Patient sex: M
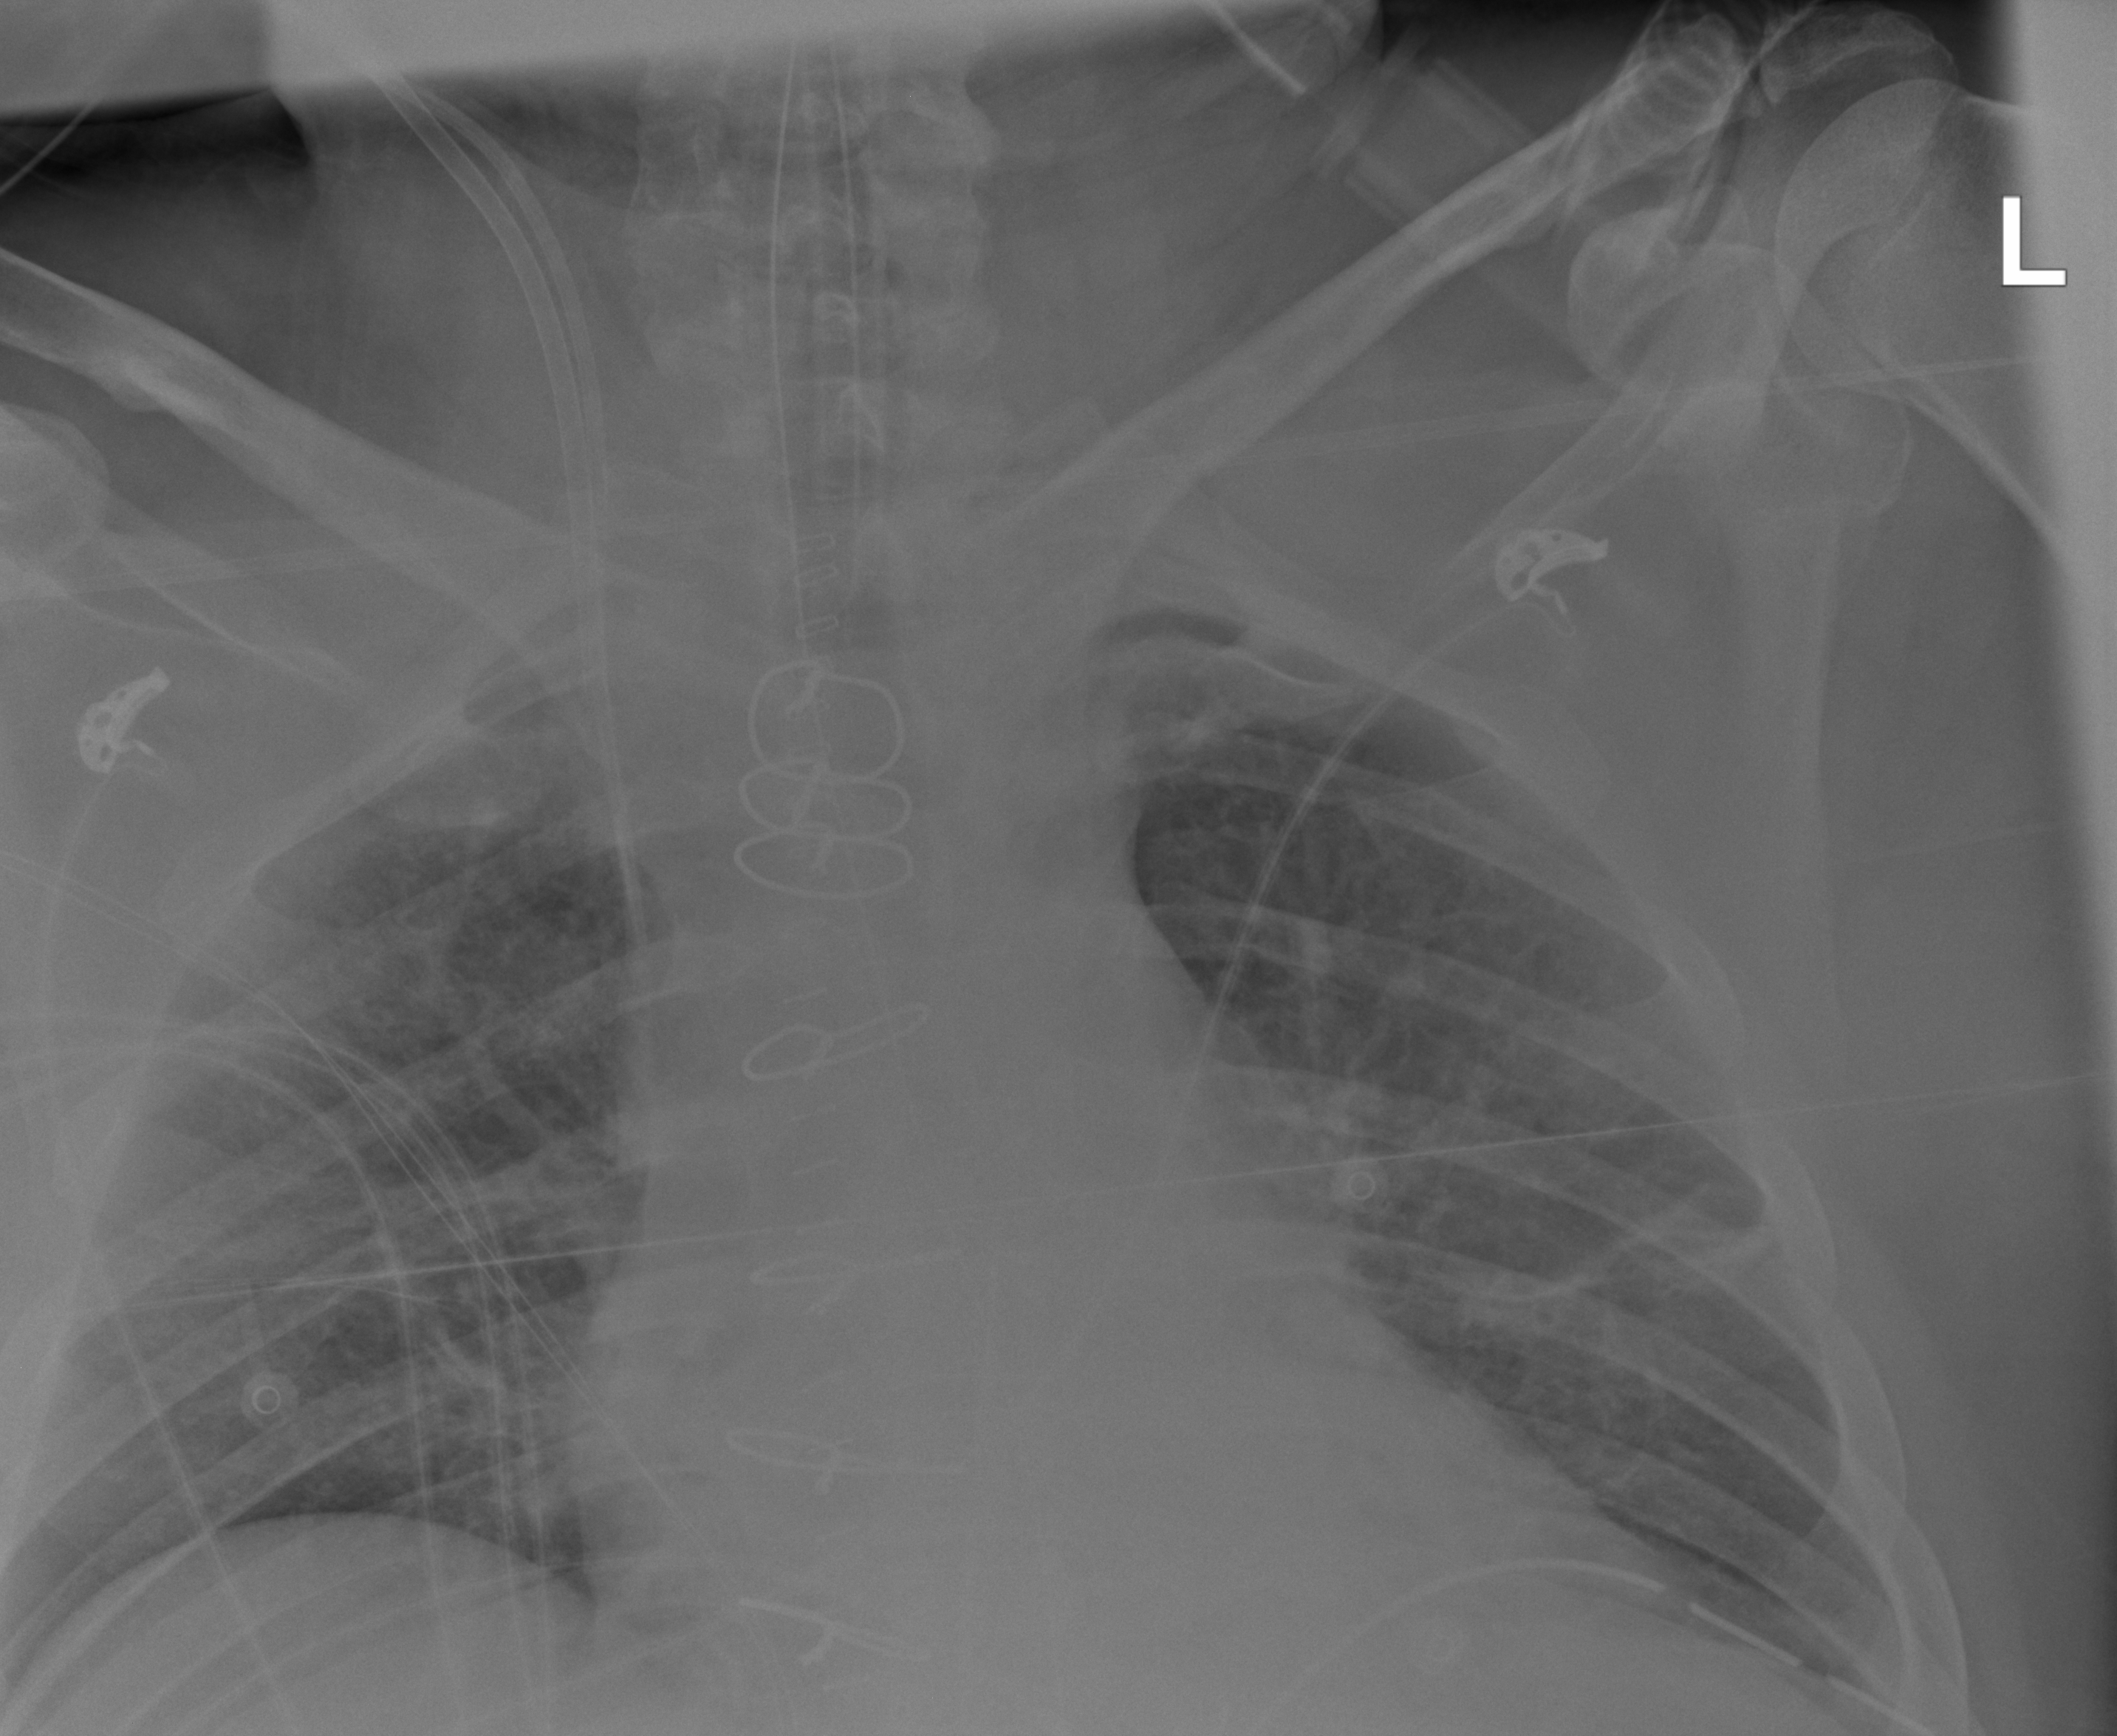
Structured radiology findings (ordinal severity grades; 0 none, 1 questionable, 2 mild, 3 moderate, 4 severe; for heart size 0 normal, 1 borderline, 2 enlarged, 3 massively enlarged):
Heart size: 1
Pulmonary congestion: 1
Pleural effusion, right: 0
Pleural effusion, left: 0
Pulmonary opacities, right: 0
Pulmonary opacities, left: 0
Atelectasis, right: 0
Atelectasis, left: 2